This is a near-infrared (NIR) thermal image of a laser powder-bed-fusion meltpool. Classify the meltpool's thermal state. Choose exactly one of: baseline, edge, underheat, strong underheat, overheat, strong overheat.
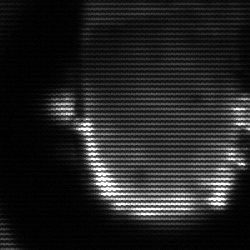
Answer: baseline